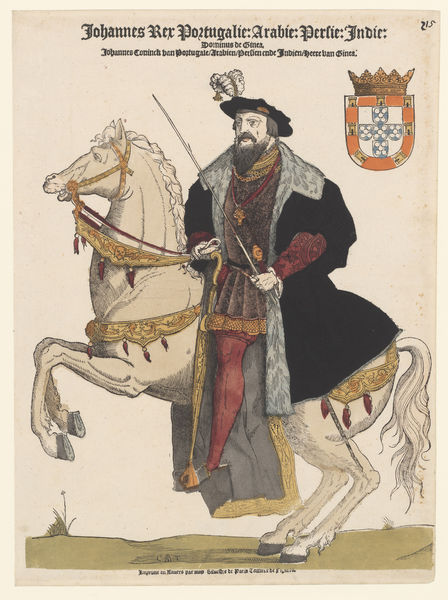
Titel: Portret van Johannes III van Portugal te paard
Künstler: Cornelis Anthonisz.
Standort: Amsterdam
Institution: Rijksmuseum
Schlagwörter: blue, crown, hands, hat, king, men, napoleon, red, soldier, stockings, sword, white, black, gold, green, portrait, robe, sleeve, yellow, feather, man, eyes, knight, color, coat, fur, illustration, tail, beard, cross, mann, history, ink, colors, england, coat of arms, legs, horse, reins, shield, hooves, arabic, page, halter, bridle, stocking, code of arms, india, pferd, ride, victory, blade, rider, running, rein, saddle, arabia, hore, white horse, portugal, rear, stallion, plume, tassels, heraldry, reigns, trimmed, winner, johannes, englend, rearing, blazon, hbrown, rev portugalie, sourd, swurd, neigh, king of portugal, 사람, 귀족, 말, 기사, 싸움, 중세, 문장, 고대서적, 왕족, 라틴, 라틴어, 안장